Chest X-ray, PA view. Patient: 23 years old, sex M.
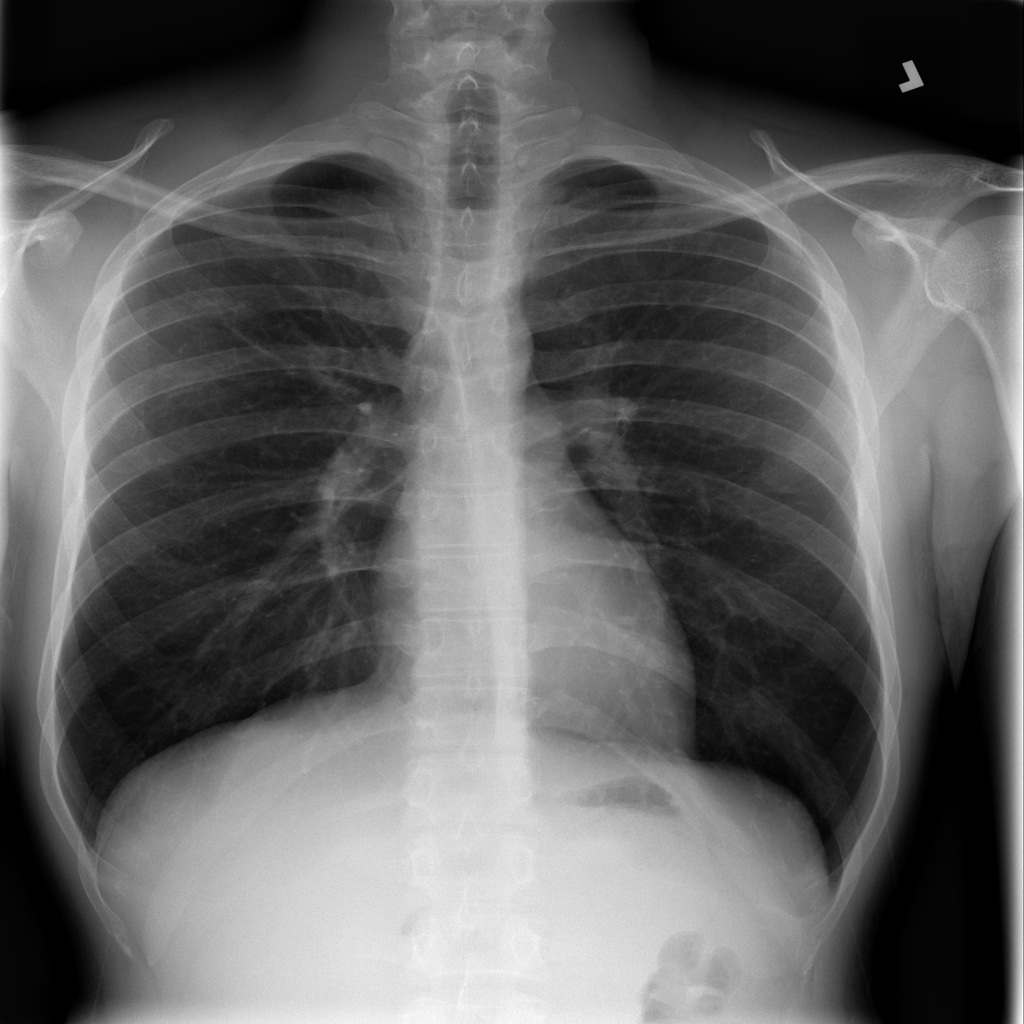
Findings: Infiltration